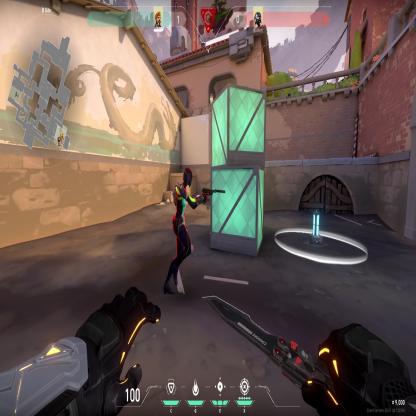
Label: enemy ; planted spike